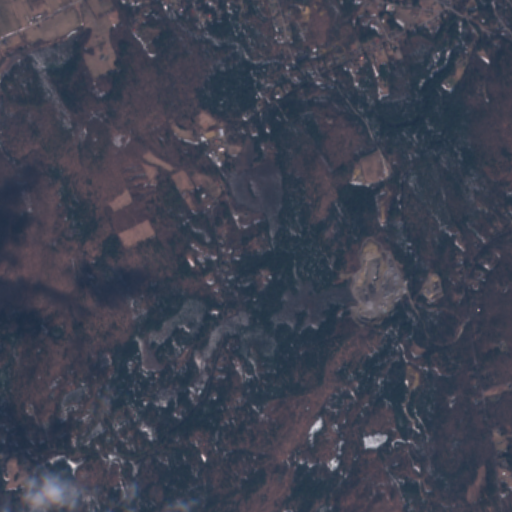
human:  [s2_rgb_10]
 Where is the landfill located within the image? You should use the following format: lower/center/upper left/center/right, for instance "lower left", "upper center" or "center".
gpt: The landfill is located in the upper right of the image.
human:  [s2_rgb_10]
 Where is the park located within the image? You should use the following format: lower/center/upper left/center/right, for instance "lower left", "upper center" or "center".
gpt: The park is located in the upper right of the image.
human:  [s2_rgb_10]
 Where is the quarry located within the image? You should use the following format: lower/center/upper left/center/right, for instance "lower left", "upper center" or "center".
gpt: The quarry is located in the center right of the image.
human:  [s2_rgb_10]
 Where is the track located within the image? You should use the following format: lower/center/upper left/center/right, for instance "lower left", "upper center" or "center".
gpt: There is no track in the image.